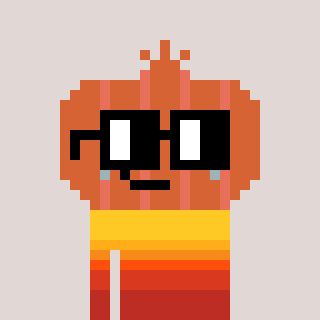
a pixel art character with square black glasses, a onion-shaped head and a redpinkish-colored body on a warm background